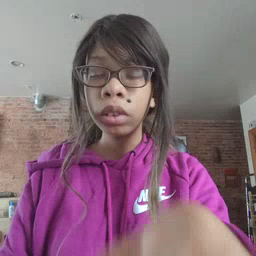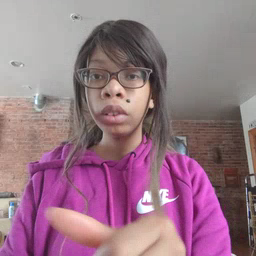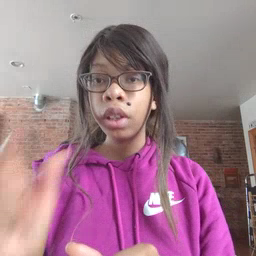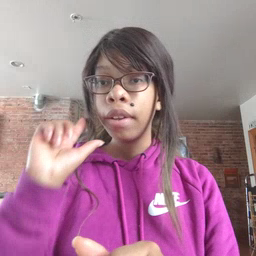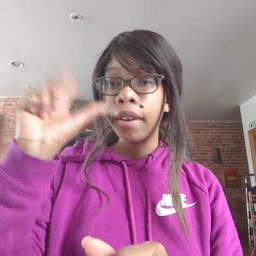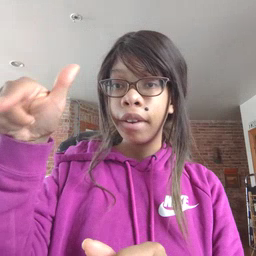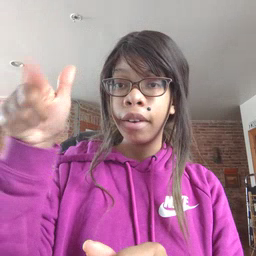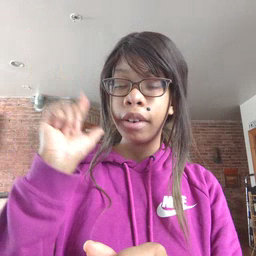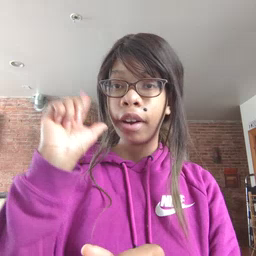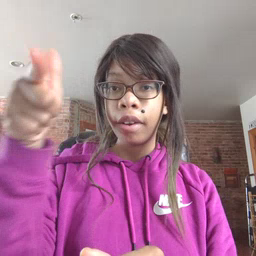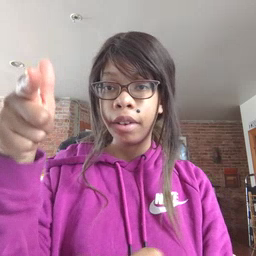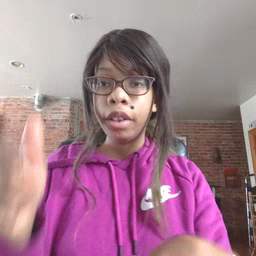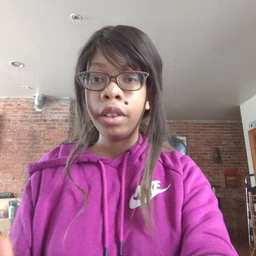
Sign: later